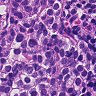
Metastatic tissue present: yes